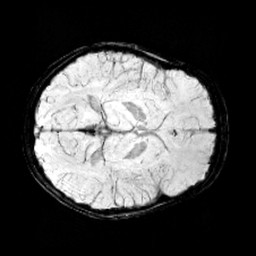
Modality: minIP
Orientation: axial
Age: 10
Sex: male
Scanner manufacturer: siemens
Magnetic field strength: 3 T
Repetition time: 0.027 s
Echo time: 0.02 s